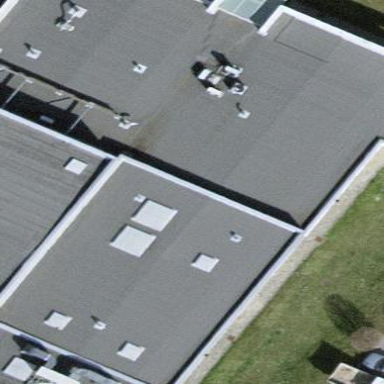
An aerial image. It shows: Commercial building.